Question: Is there a way to limit/constraint time on the UIDatePicker.
i.e. if I want the picker to show time only from 3:00PM - 8:00PM, nothing before of after that time, is that possible?
Code example would be nice. Thanks!
'''
- (void)willPresentActionSheet:(UIActionSheet *)actionSheet
{
// **EDIT 2**
NSDateComponents *comps = [[NSDateComponents alloc] init];
[comps setMinute:10];
[comps setHour:5];
NSDate *minimumTime = [[NSCalendar currentCalendar] dateFromComponents:comps];
UIDatePicker *pickerView = [[[UIDatePicker alloc] init] initWithFrame:CGRectMake(0, 40, 320, 216)];
pickerView.datePickerMode = UIDatePickerModeTime;
[pickerView setMinimumDate:minimumTime];
[pickerView setMinuteInterval:15];
[pickerView setTag: kDatePickerTag1];
//Add picker to action sheet
[actionSheet addSubview:pickerView];
NSArray *subviews = [actionSheet subviews];
}
'''
startTimeLabel is an NSString variable (i.e. 6:30 PM) that should be used as minimum time on the UIPicker.
Image:

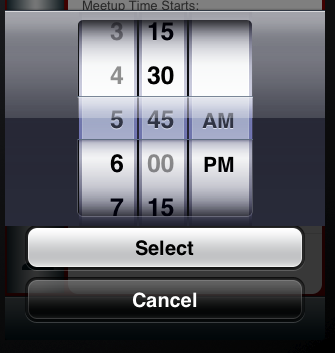
Answer: Use this code:
'''
[datePicker setMaximumDate:yourmaxDate];
[datePicker setMinimumDate:yourminDate];
'''
To create a NSDate:
'''
NSDate *todaysDate = [NSDate date];
NSCalendar *gregorian = [[NSCalendar alloc] initWithCalendarIdentifier:NSGregorianCalendar];
NSDateComponents *comps = [gregorian components: NSUIntegerMax fromDate:todaysDate];
[comps setMinute:10];
[comps setHour:5];
[comps setSecond:0];
NSDate *yourminDate = [gregorian dateFromComponents:comps];
'''